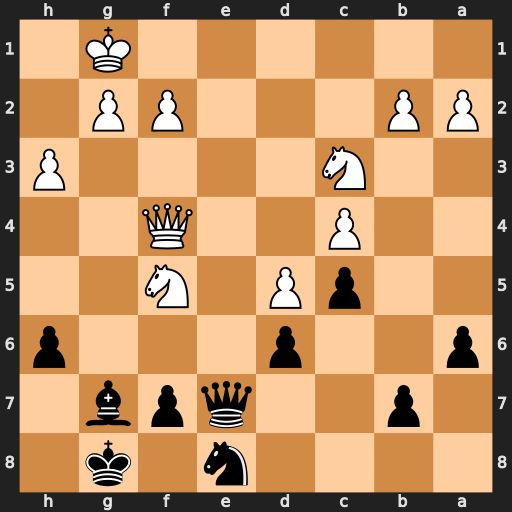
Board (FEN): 4n1k1/1p2qpb1/p2p3p/2pP1N2/2P2Q2/2N4P/PP3PP1/6K1
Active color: b
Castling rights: -
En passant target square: -
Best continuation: Qe1+ Kh2 Be5 Qg3+ Bxg3+